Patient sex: M
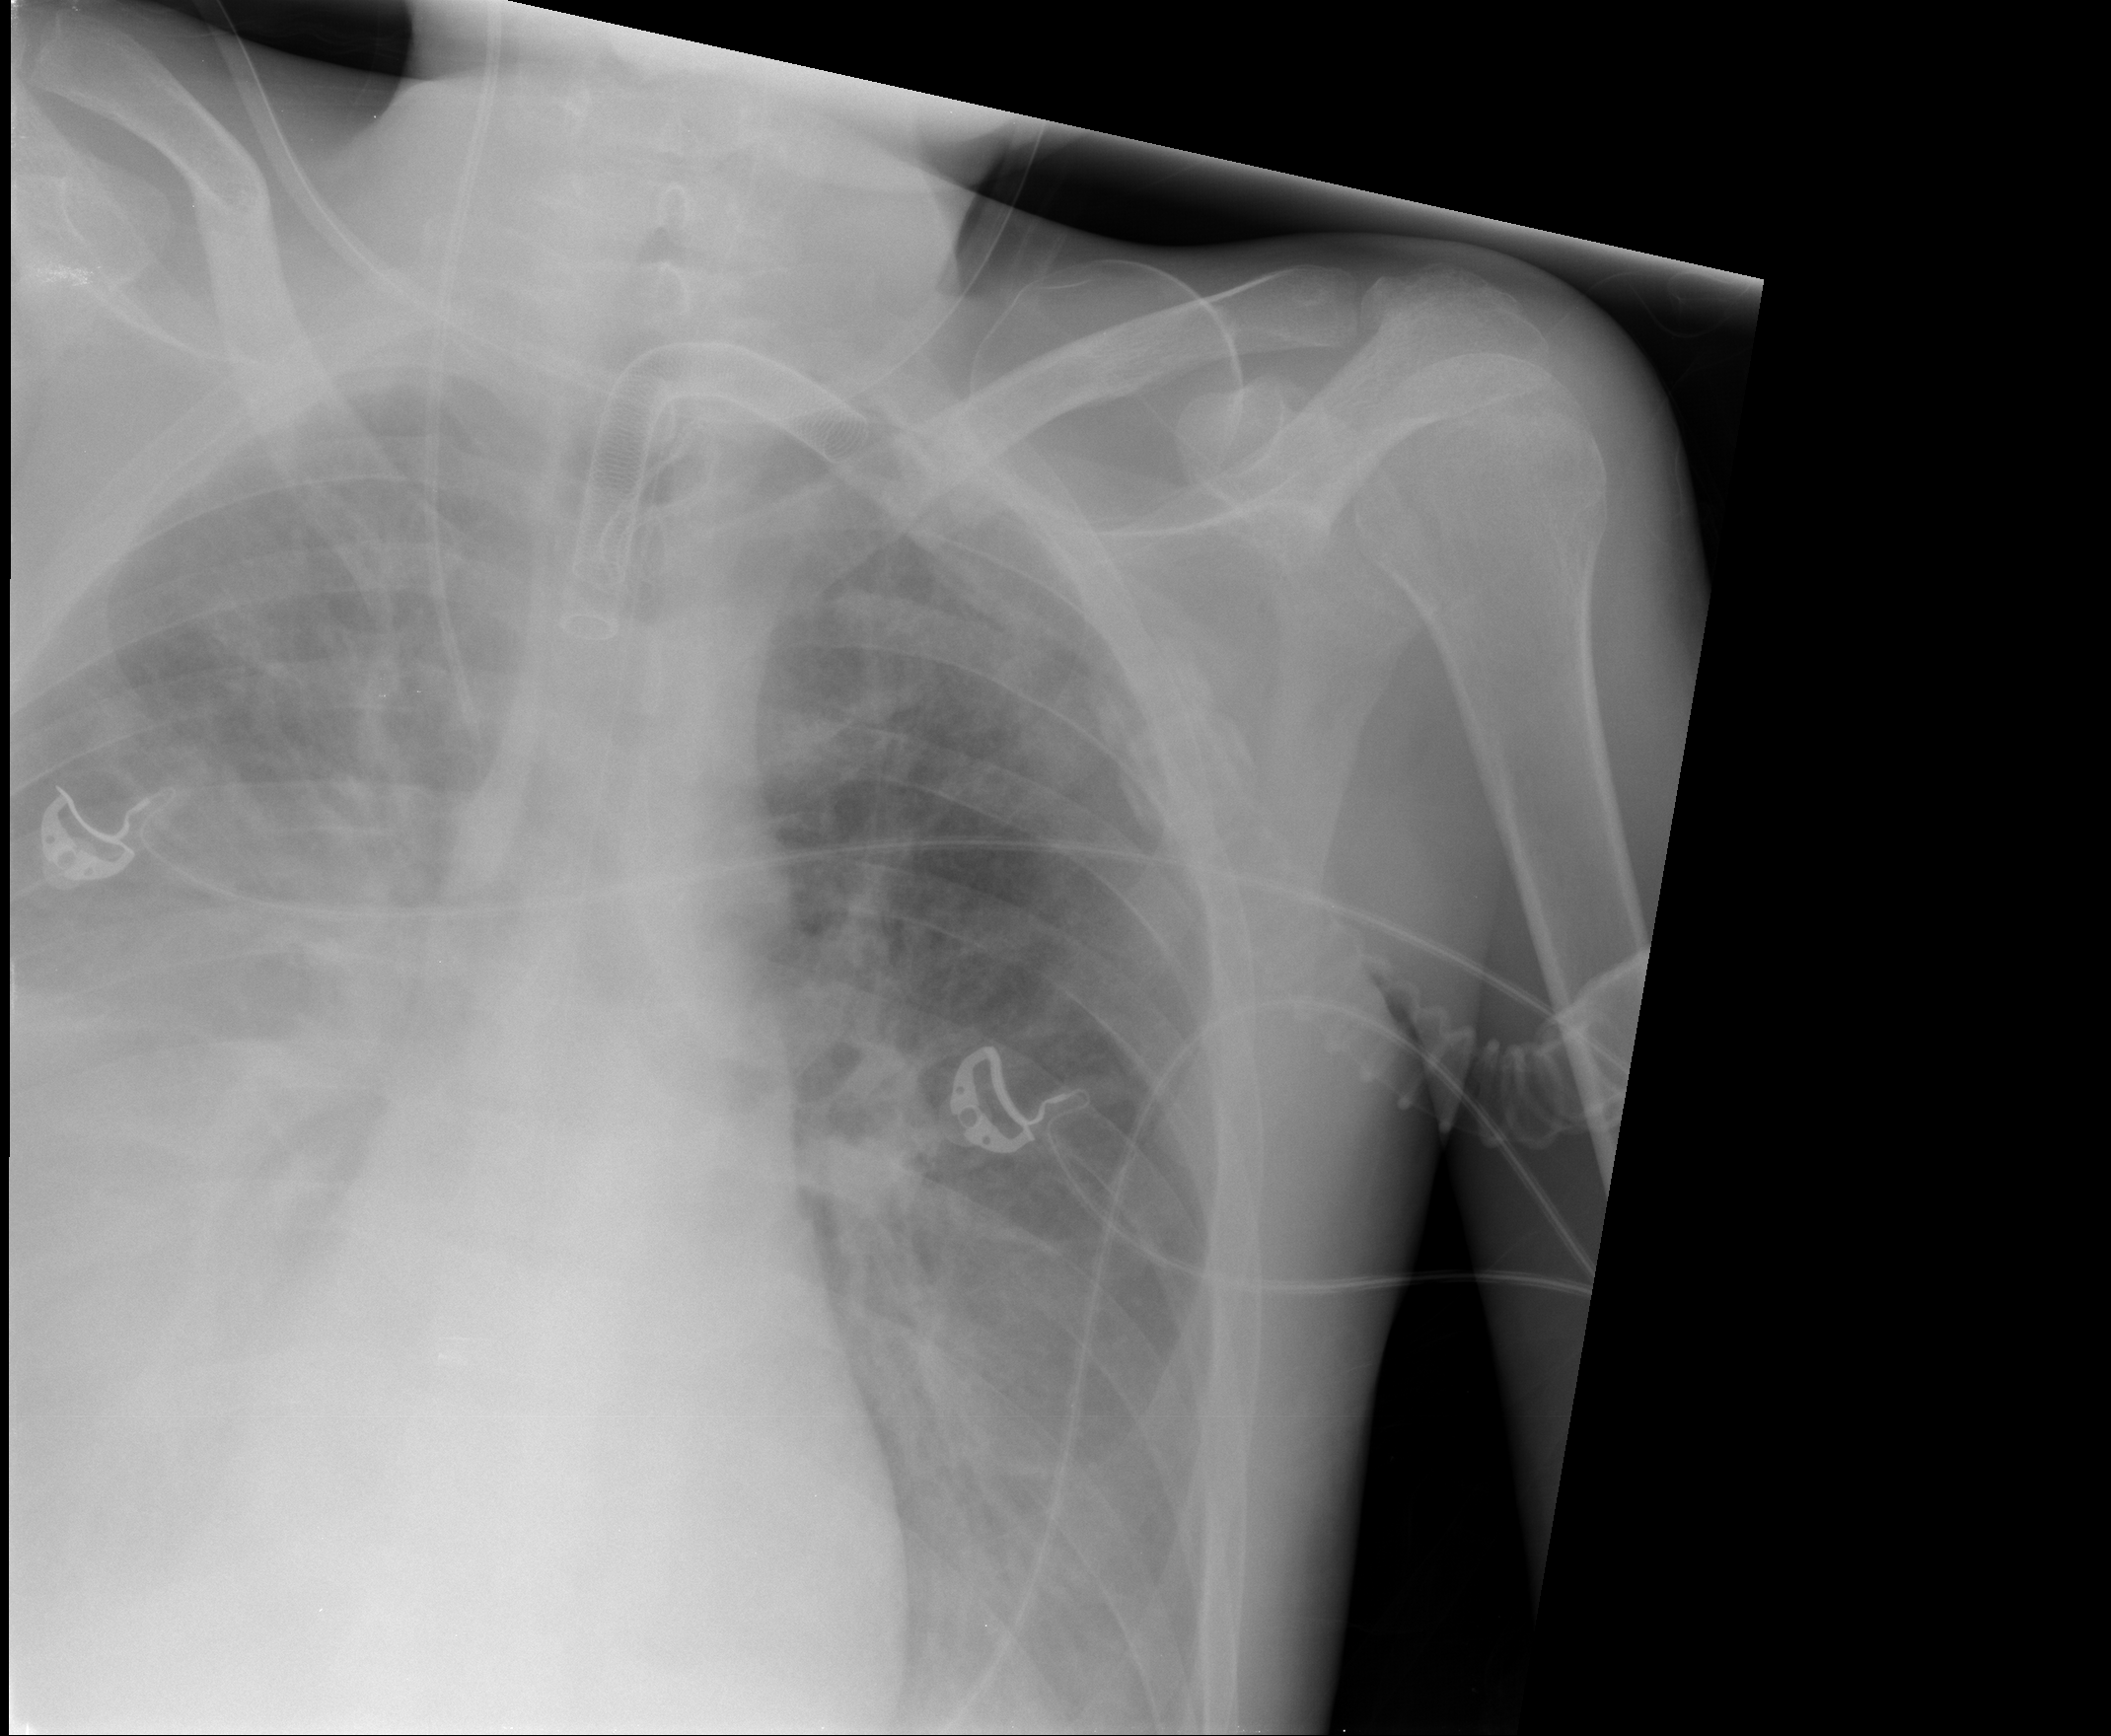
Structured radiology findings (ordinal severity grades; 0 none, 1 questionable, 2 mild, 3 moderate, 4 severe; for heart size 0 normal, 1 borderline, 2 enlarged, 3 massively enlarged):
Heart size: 0
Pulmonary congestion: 1
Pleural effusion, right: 3
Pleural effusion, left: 2
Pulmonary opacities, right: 0
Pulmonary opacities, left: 0
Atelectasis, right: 3
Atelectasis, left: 0